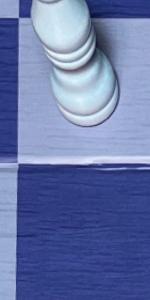
Label: Empty